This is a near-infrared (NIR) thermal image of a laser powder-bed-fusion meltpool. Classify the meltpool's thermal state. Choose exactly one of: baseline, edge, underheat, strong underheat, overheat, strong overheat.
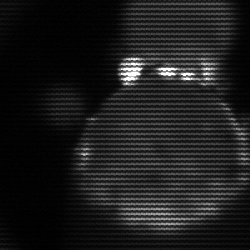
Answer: edge